Lunar surface albedo tile
Center latitude: -39.251
Center longitude: 29.355
Resolution (meters per pixel, mean): 121.63
Tile area (km^2): 14509.62
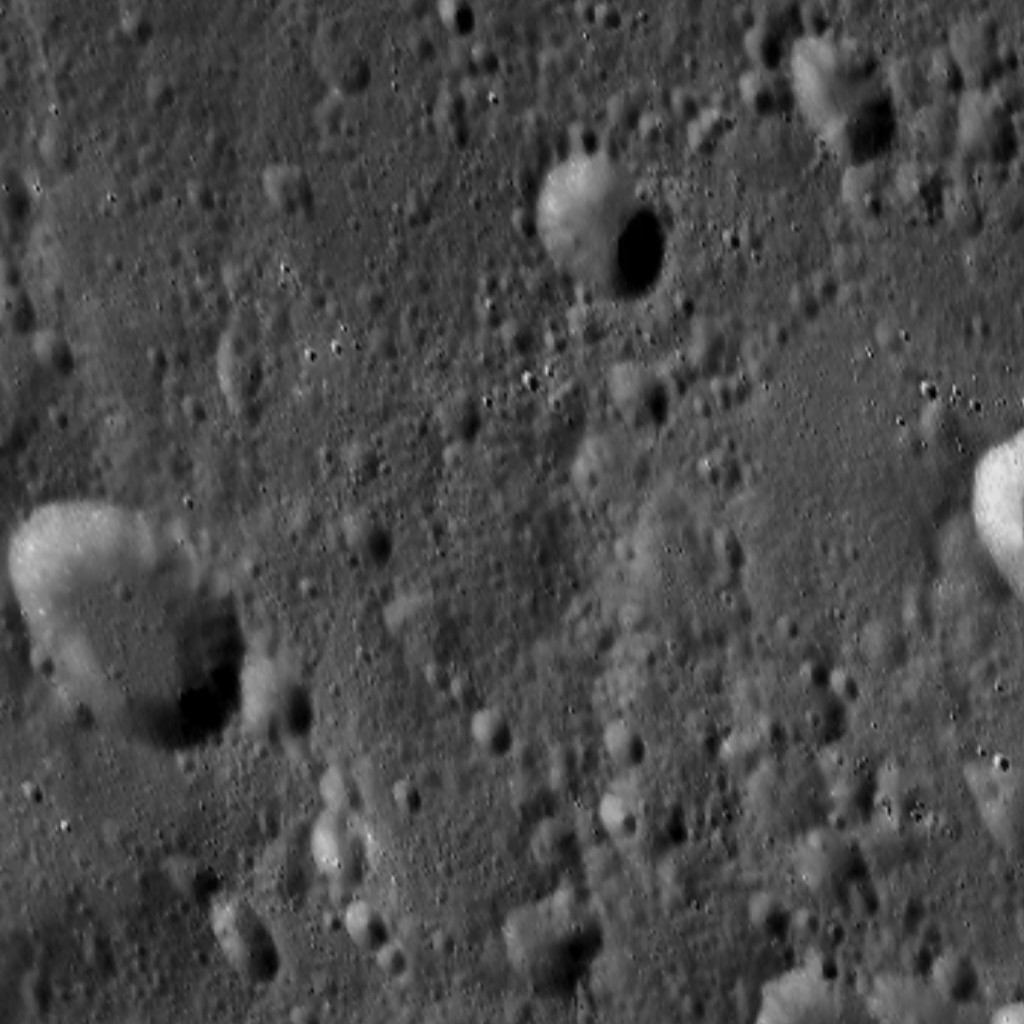